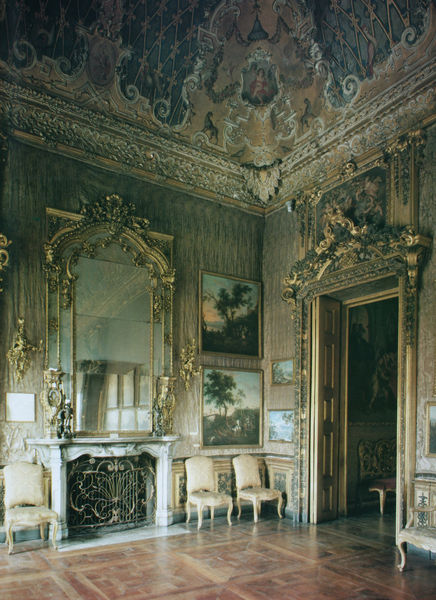
Titel: Palazzo Madama, Sala delle Quattro Stagioni, Saal der Vier Jahreszeiten
Künstler: Domenico Guidobono
Standort: Torino
Institution: Palazzo Madama e Casaforte degli Acaja
Schlagwörter: baum, blau, flügel, gemälde, weiß, bäume, gelb, frankreich, holz, licht, marmor, raum, schmuck, schwarz, stuhl, stühle, tür, zimmer, schloss, muster, ornament, wand, architektur, barock, rahmen, bild, goldrahmen, innenraum, spiegel, öl, spiegelung, gitter, boden, gold, interieur, sessel, decke, rokkoko, musik, rokoko, seide, kamin, ofen, rund, engel, krug, vase, bilder, bilderrahmen, ecke, parkett, modern, türe, bank, dielen, saal, ölgemälde, könig, kartusche, polster, salon, tapete, holzboden, detail, dekor, floral, ornamente, verzierung, wandmalerei, türrahmen, flügeltür, kerzen, leuchter, stuck, vasen, durchgang, edel, tor, galerie, foto, fotografie, photographie, fussboden, eingang, schmiedeeisen, gewölbe, vergoldet, palast, fliesen, pracht, österreich, fries, portal, sessek, gesims, voluten, residenz, fresken, empfang, volute, deckengemälde, fresko, kabinett, wien, pokal, kitsch, prunk, ornamentik, kitschig, rundung, verzierungen, tahmen, fresco, absperrung, zierleiste, gebälk, feuerstelle, gibel, verziehrung, muter, versailles, nebenzimmer, deckenmalerei, supraporte, supraporten, pokale, venezianisch, ge,älde, spiegelsaal, deckengewölbe, landschaften, landschaftsbilder, rococo, stüle, tapeten, stuckatur, le brun, lict, boiserien, eckkartusche, kamingitter, le vaux, türamen, türramen